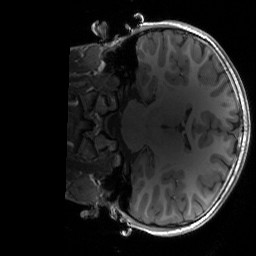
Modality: T1w
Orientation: coronal
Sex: male
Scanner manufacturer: siemens
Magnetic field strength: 3 T
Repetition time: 1.9 s
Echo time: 0.00243 s